Aerial crown-view tile of a tropical tree (Barro Colorado Island, Panama), acquired 20250317:
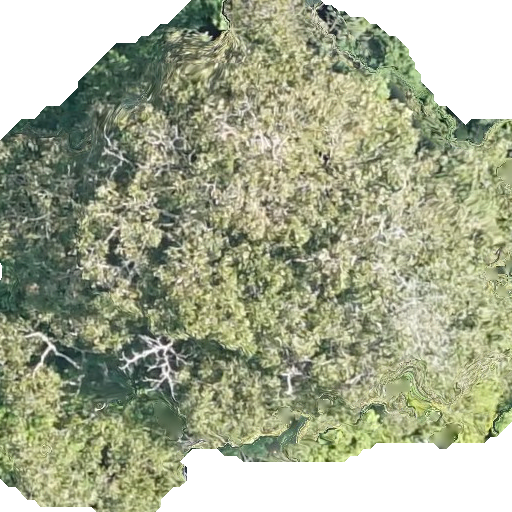
Species: Dipteryx oleifera
GBIF accepted scientific name: Dipteryx oleifera
Crown area: 342.312 m²